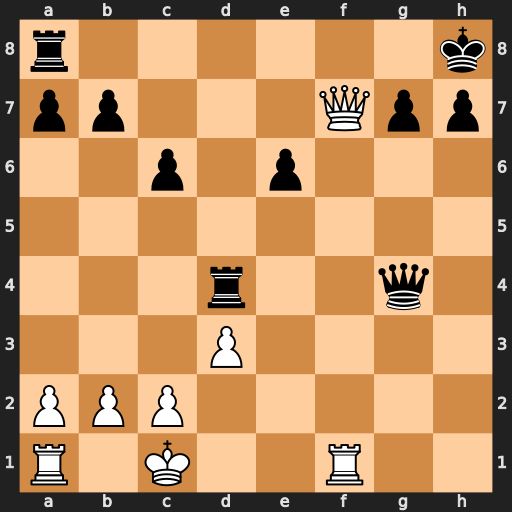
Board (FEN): r6k/pp3Qpp/2p1p3/8/3r2q1/3P4/PPP5/R1K2R2
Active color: w
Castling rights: -
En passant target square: -
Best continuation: Qf8+ Rxf8 Rxf8#